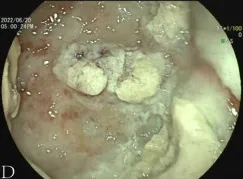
Pre-pelvic exenteration colonoscopy, CT, post-operative pathology and reconstruction: CT scan showed a mass-like slightly hypodense shadow next to the right side of the rectal stump. The lesion was poorly demarcated from the right vaginal wall and presacral soft tissue and invaded the surrounding tethered fascia and right levator ani muscle. After pelvic exenteration, the patient underwent free myocutaneous flap graft (F).
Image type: endoscopy (gi_endoscopy)